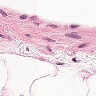
Metastatic tissue present: no